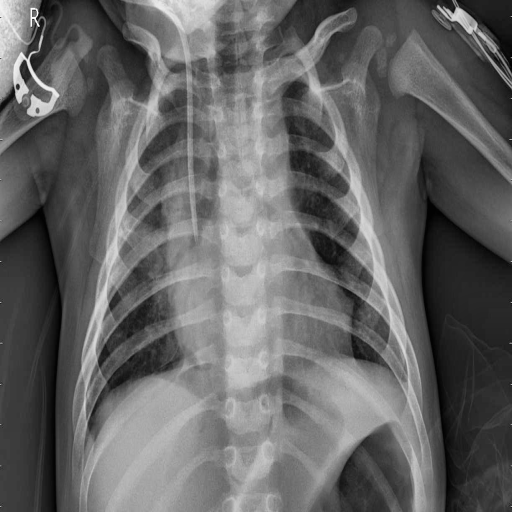
Finding: PNEUMONIA